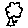
Label: tree